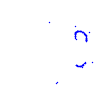
Particle: proton